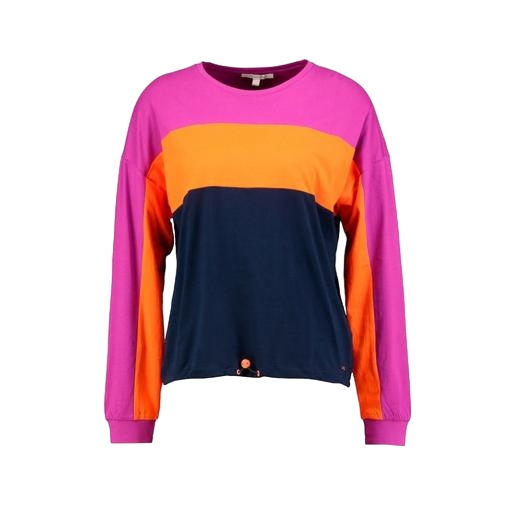
long sleeve three colored shirt, multicolor active long-sleeve tee, multicolor long-sleeve t-shirt, white background